八年级 · 代数
月电科技有限公司用 160 万元, 作为新产品的研发费用, 成功研制出了一种市场急需的电子产品,已于当年投入生产并进行销售.已知生产这种电子产品的成本为 4 元/件，在销售过程中发现：每年的年销售量 $\mathcal{Y}$ (万件)与销售价格 $\mathbb{X}$ (元/件)的关系如图所示, 其中 $A B$ 为反比例函数图象的一部
分, $B C$ 为一次函数图象的一部分. 设公司销售这种电子产品的年利润为 (万元). (注: 若上一年盈利，则盈利不计入下一年的年利润；若上一年亏损，则亏损计作下一年的成本.)

(1)请求出 $\mathscr{y}$ (万件)与 $\mathbb{x}$ (元/件)之间的函数关系式;

(2)求出第一年这种电子产品的年利润 (万元)与 $\mathbb{x}$ (元/件)之间的函数关系式, 并求出第一年年利润的最大值;

(3)假设公司的这种电子产品第一年恰好按年利润 (万元)取得最大值时进行销售, 现根据第一年的盈亏情况, 决定第二年将这种电子产品每件的销售价格 $x($ 元 $)$ 定在 8 元以上 $(x>8)$, 当第二年的年利润不低于 103 万元时, 请结合年利润 (万元)与销售价格 $x$ (元/件)的函数示意图, 求销售价格 $x($ 元/件)的取值范围.
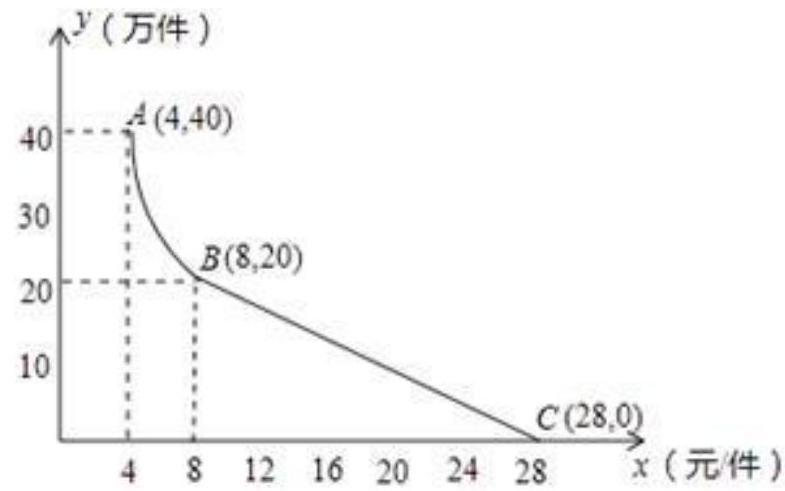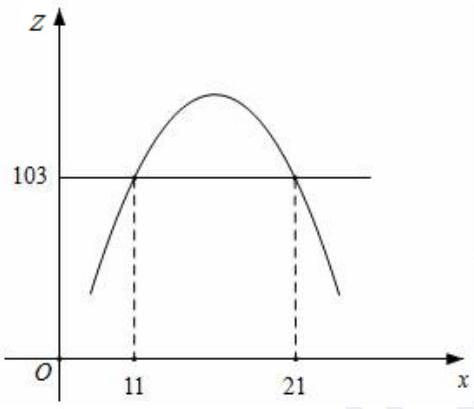
答案: 解: (1)当 $4 \leq x \leq 8$ 时, 设 $y=\frac{k}{x}$, 将 $A(4,40)$ 代入得 $k=4 \times 40=160$,

$\therefore y$ 与 $x$ 之间的函数关系式为 $y=\frac{160}{x}$;

当 $8<x \leq 28$ 时, 设 $y=k^{\prime} x+b$, 将 $B(8,20), C(28,0)$ 代入得,

$\left\{8 k^{\prime}+b=20\right.$

$28 k^{\prime}+b=0$,

解得 $\left\{\begin{array}{l}k^{\prime}=-1 \\ b=28\end{array}\right.$,

$\therefore y$ 与 $x$ 之间的函数关系式为 $y=-x+28$,

综上所述, $y=\left\{\begin{array}{l}160 \\ \frac{160}{x}(4 \leq x \leq 8) \\ -x+28(8<x \leq 28)\end{array}\right.$;

(2) 当 $4 \leq x \leq 8$ 时， $z=(x-4) y-160=(x-4) \cdot \frac{160}{x}-160=-\frac{640}{x}$,
$\because$ 当 $4 \leq x \leq 8$ 时, $z$ 随着 $x$ 的增大而增大，

$\therefore$ 当 $x=8$ 时, $z_{\text {max }}=-\frac{640}{8}=-80$;

当 $8<x \leq 28$ 时, $z=(x-4) y-160=(x-4)(-x+28)-160=-(x-16)^{2}-16$,

$\therefore$ 当 $x=16$ 时, $z_{\text {max }}=-16$;

$\because-16>-80$,

$\therefore$ 当每件的销售价格定为 16 元时, 第一年年利润的最大值为 -16 万元;

$(3):$ 第一年的年利润为 -16 万元,

$\therefore 16$ 万元应作为第二年的成本,

又 $\because x>8$,

$\therefore$ 第二年的年利润 $z=(x-4)(-x+28)-16=-x^{2}+32 x-128$,

令 $z=103$, 则 $103=-x^{2}+32 x-128$,

解得 $x_{1}=11, x_{2}=21$,

在平面直角坐标系中, 画出 $z$ 与 $x$ 的函数示意图可得:

观察示意图可知, 当 $z \geq 103$ 时, $11 \leq x \leq 21$,

$\therefore$ 当 $11 \leq x \leq 21$ 时, 第二年的年利润 $z$ 不低于 103 万元.